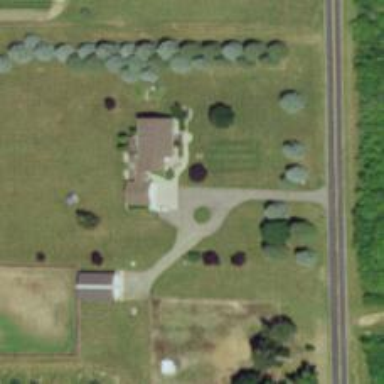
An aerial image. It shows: Driveway leading to service road.